高二 · 度量几何学
7. 已知 $\theta \in\left(\frac{\pi}{4}, \frac{\pi}{2}\right)$, 在单位圆中角 $\theta$ 的正弦线、余弦线、正切线分别是 $M P, O M, A T$, 则它们从大到小的顺序为
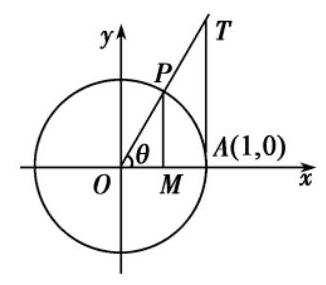
答案: $A T>M P>O M$
解析: :

因为 $\theta \in\left(\frac{\pi}{4}, \frac{\pi}{2}\right)$, 所以 $\theta>\frac{\pi}{4}$, 根据三角函数线的定义可知 $A T>M P>O M$.

【答案】 $A T>M P>O M$